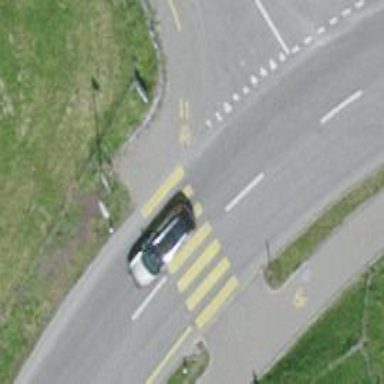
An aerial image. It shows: Asphalt path with crossing.